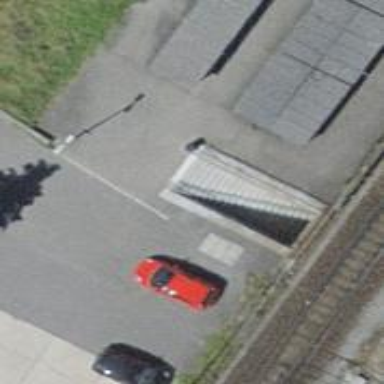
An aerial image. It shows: Road with steps.